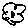
Label: flower